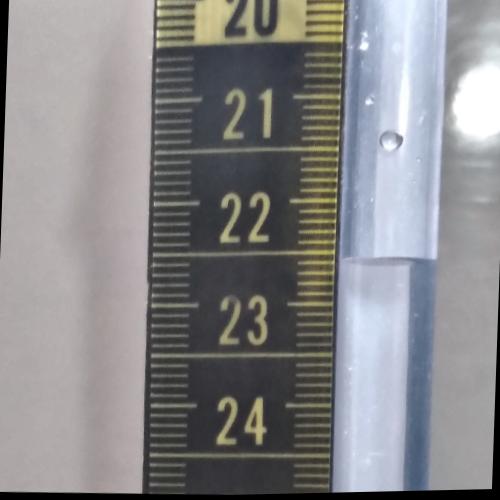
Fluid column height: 22.6 cm